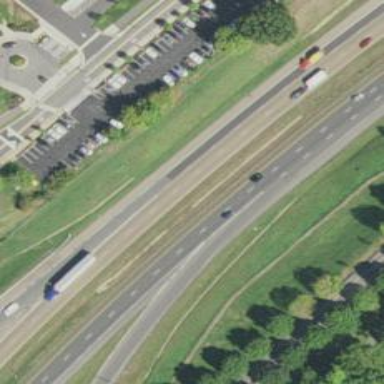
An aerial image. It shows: Asphalt motorway link.